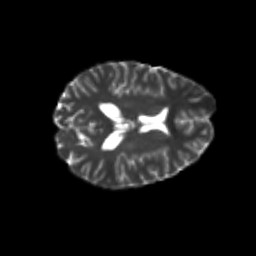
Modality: T2w
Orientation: axial
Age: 22
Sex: female
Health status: healthy
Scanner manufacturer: philips
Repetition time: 7.39 s
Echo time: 0.08599 s